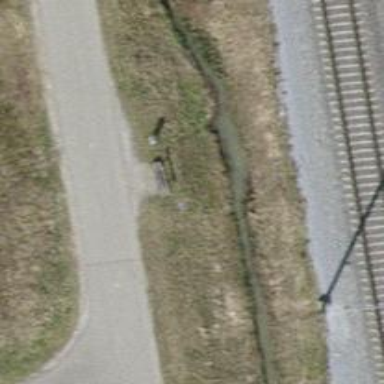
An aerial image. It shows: Brown bench.